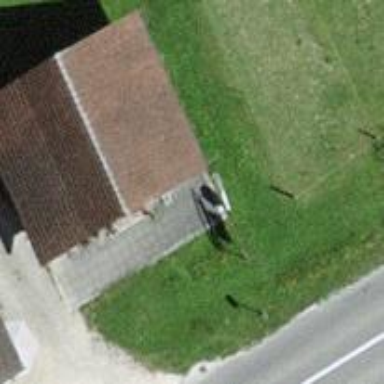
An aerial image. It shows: Rural barn.